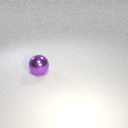
large purple metal sphere